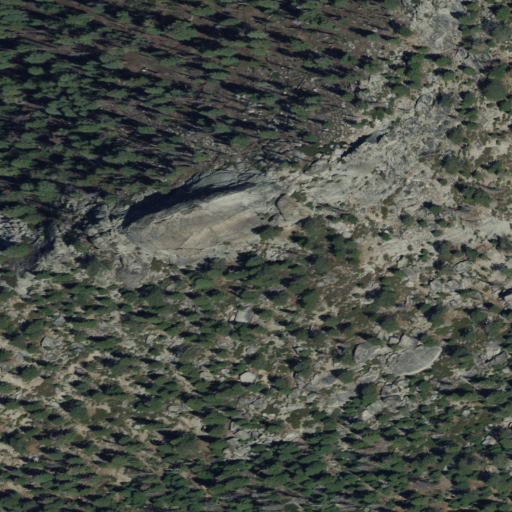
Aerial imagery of mountain in California named Sentinel Dome containing evergreen forest and shrub